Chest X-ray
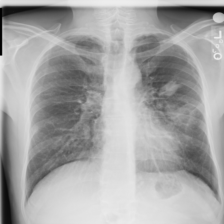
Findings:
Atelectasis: negative
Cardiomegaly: negative
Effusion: negative
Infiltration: negative
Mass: negative
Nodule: positive
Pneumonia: negative
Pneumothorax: negative
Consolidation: negative
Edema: negative
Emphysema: negative
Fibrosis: negative
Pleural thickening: negative
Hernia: negative